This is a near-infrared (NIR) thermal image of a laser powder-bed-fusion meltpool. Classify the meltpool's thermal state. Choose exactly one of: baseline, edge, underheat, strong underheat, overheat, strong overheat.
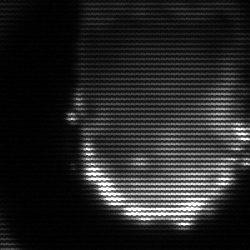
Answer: baseline